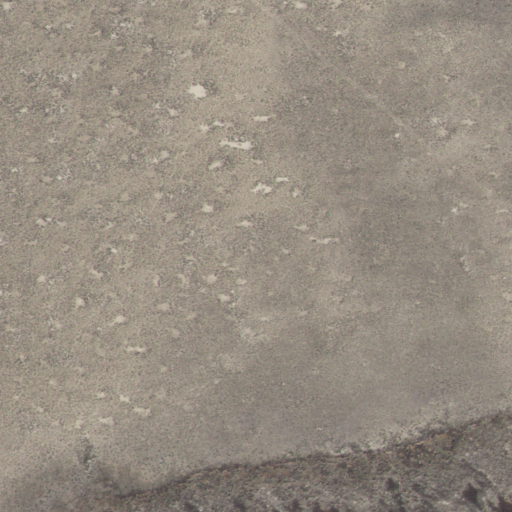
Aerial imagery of beach in Idaho named Hot Springs Bench containing shrub and grassland